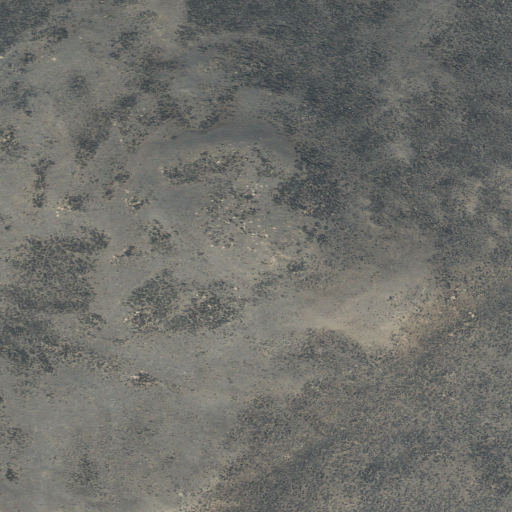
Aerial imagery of mountain in Montana named Inabnit Butte containing grassland and shrub